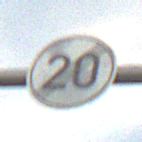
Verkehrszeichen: EndeGeschwindigkeit20
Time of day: SunriseSunset
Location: Outdoor (RoadRail)
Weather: PartlyCloudy
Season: NotSpecified
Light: Natural